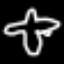
Label: airplane